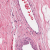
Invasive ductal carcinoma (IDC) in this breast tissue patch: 0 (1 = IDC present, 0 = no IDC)